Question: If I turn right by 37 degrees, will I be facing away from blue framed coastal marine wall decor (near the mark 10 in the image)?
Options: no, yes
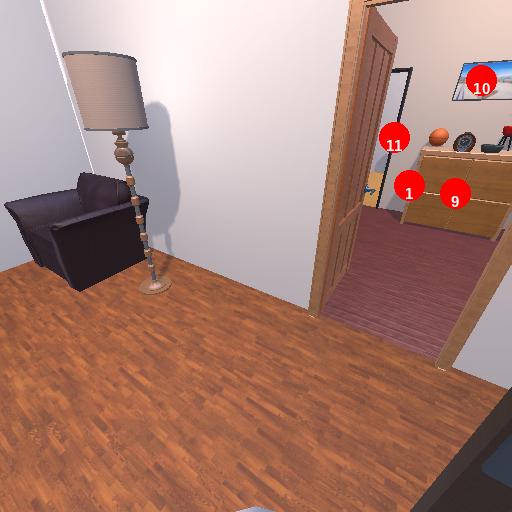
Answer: no